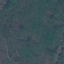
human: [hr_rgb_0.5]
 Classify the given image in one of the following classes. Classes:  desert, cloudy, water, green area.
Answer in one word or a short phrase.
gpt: green area